Question: Running Safari 5.05.
This CSS is looks fine in Chrome and Firefox, but when displayed in Safari, the border-left only spans to the beginning of the border-radius. This leaves a gap at the top/bottom.
'''
.boxWithLeftBorder {
height:100px;
width:100px;
background: #ddd;
-moz-border-radius:10px;
-webkit-border-radius:10px;
border-radius:10px;
border-left: 20px;
border-color:#000;
border-style:solid;}
'''
I've included an image below to clarify.
Given the wisdom of the crowds I'm guessing this is either well known or there is an easy workaround. I've Googled to the best of my ability and would appreciate any ideas. Thanks!!

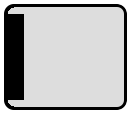
Answer: Using some creative <URL>, you can achieve your effect use minimal markup at the same time.

HTML:
'''
<div class="boxWithLeftBorder">Lorem Ipsum</div>
'''
CSS:
'''
.boxWithLeftBorder {
background: #ddd;
border: 3px solid #000;
border-radius: 10px;
-moz-border-radius: 10px;
-webkit-border-radius: 10px;
height: 100px;
position: relative;
width: 100px;
padding: 0;
}
.boxWithLeftBorder:before {
background-color: #c00;
border-bottom-left-radius: 5px;
border-top-left-radius: 5px;
-moz-border-radius-bottomleft: 5px;
-moz-border-radius-topleft: 5px;
-webkit-border-bottom-left-radius: 5px;
-webkit-border-top-left-radius: 5px;
content: "";
display: block;
float: left;
height: 100%;
width: 20px;
}
'''
Edit this Fiddle: <URL>